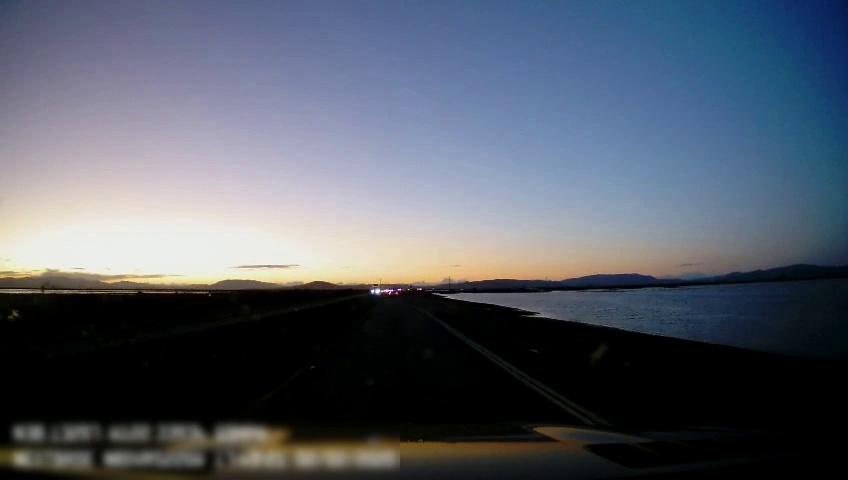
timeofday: Dusk/Dawn/Twilight
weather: Sunny
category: Drivable Space
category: Vehicles | Truck
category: Vehicles | Car
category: Lanes | Current Lane
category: Lanes | Current Lane